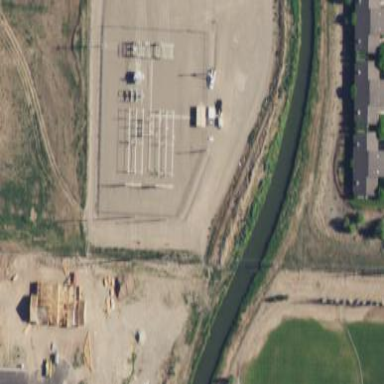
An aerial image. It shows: Power substation.